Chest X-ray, AP view. Patient: 21 years old, sex M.
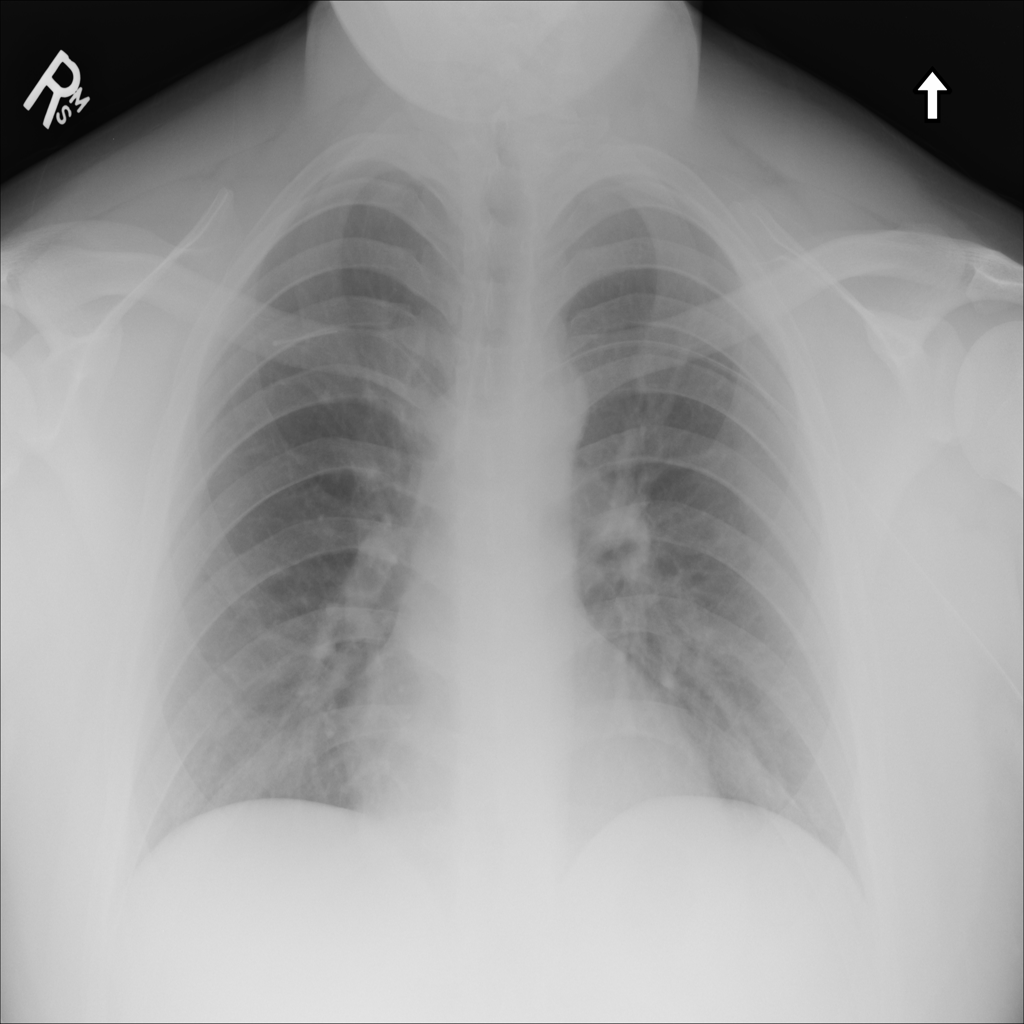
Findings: No Finding